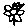
Label: flower